Question: I need to create a view like below from the array of emails that I receive which also has the delete option.

Something similar to that of gmail's mail recipient except in my this should be scrollview. My main issue is to create the background with delete button which stretches based on the email length. My current approach is to use 3 images one for the beginning, one for the end with delete button and one in general for middle that will stretch. Is there any other or better way to do this?
NOTE:Need to support from iOS 5 and above
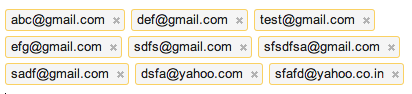
Answer: Here you go, I have created a 'SuperLabel' for you though it might need some tweak.. But it will help you for sure..
'SuperLabel.h'
'''
#import <UIKit/UIKit.h>
@interface SuperLabel : UIView
- (id)initWithFrame:(CGRect)frame andTitle:(NSString *)title;
@end
'''
'SuperLabel.m'
'''
#import "SuperLabel.h"
#define MAX_HEIGHT 25.0
@implementation SuperLabel
- (id)initWithFrame:(CGRect)frame andTitle:(NSString *)title
{
self = [super initWithFrame:frame];
if (self) {
// Initialization code
//Design your label view
self.backgroundColor=[UIColor colorWithRed:.8 green:.8 blue:.8 alpha:1.0];
self.layer.borderColor=[[UIColor orangeColor] CGColor];
self.layer.borderWidth=1.0;
self.layer.cornerRadius=5.0;
//Add a Label
UILabel *label=[[UILabel alloc] initWithFrame:CGRectMake(5.0, 5.0, 100.0, MAX_HEIGHT)];
label.font=[UIFont systemFontOfSize:12.0];
label.textColor=[UIColor grayColor];
label.text=title;
[label sizeToFit];
[self addSubview:label];
//We will get resized frame after using sizeToFit after setting the text in the label.
CGRect rect=label.frame;
//Add a button
UIButton *btn=[UIButton buttonWithType:UIButtonTypeCustom];
[btn setTitle:@"x" forState:UIControlStateNormal];
btn.titleLabel.font=[UIFont systemFontOfSize:12.0];
btn.titleLabel.textColor=[UIColor grayColor];
rect.origin.x=rect.origin.x+rect.size.width;
rect.origin.y=0;
rect.size=CGSizeMake(25.0, MAX_HEIGHT);
[self addSubview:btn];
[btn addTarget:self action:@selector(deleteMe:) forControlEvents:UIControlEventTouchDragInside];
btn.frame=rect;
//Change the whole frame of the label view
frame.size.height=MAX_HEIGHT;
frame.size.width=btn.frame.origin.x+btn.frame.size.width;
self.frame=frame;
}
return self;
}
-(IBAction)deleteMe:(id)sender{
[self removeFromSuperview];
}
@end
'''
And finally add to your view by using following code..
'''
SuperLabel *label=[[SuperLabel alloc] initWithFrame:CGRectZero andTitle:@"myemail@gmail.com"];
[self.view addSubview:label];
'''
Cheers..